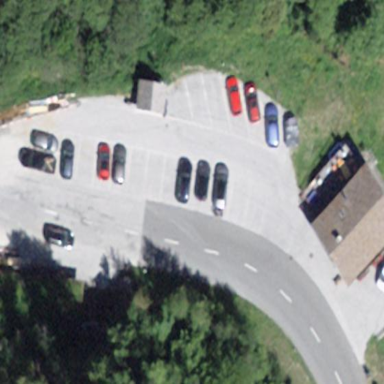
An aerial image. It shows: Parking area.